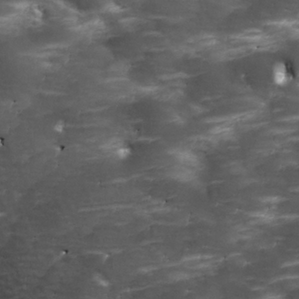
Label: non_frost